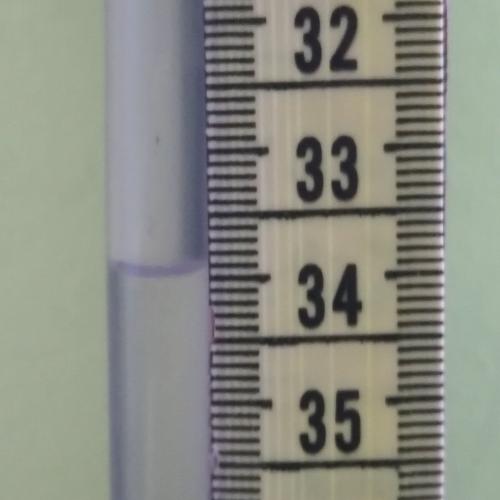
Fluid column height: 33.9 cm